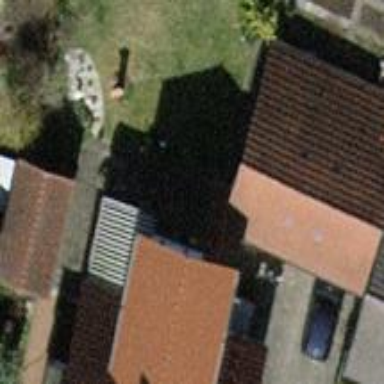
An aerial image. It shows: Shed.